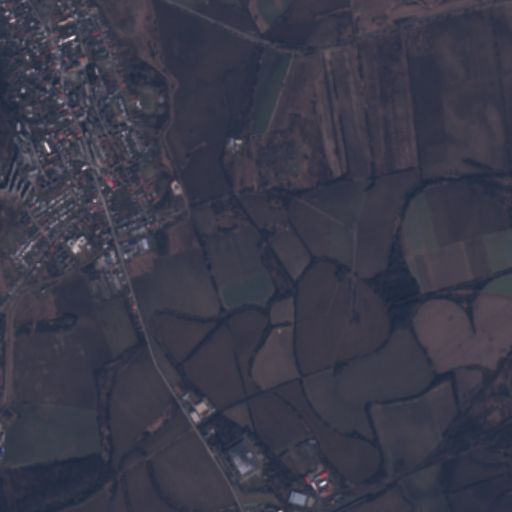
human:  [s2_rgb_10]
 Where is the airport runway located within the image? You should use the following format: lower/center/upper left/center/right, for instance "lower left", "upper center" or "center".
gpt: The airport runway is located in the center right of the image.
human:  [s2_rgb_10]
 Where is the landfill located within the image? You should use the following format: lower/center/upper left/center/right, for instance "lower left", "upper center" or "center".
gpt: The landfill is located in the upper left of the image.
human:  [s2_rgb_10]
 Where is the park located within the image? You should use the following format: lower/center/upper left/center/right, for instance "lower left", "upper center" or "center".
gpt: The park is located in the upper left of the image.
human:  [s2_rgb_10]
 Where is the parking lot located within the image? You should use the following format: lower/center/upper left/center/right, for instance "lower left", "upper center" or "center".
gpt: The parking lot is located in the upper left of the image.
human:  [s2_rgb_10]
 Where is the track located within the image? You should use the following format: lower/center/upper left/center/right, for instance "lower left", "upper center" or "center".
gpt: The track is located in the upper left of the image.
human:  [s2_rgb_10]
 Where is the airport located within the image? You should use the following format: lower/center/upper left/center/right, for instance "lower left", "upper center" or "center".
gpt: There is no airport in the image.